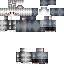
A male human skin with medium skin, wearing brown long hair dressed in a blue hoodie and black pants, featuring a closed mouth.